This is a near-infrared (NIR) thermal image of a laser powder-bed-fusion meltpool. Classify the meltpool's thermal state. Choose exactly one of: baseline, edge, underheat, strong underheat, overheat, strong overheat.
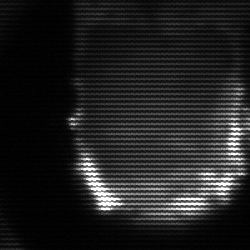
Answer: baseline